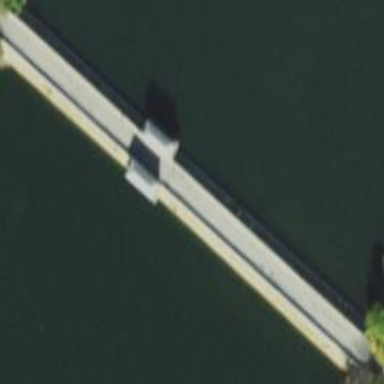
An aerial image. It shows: Man-made bridge.